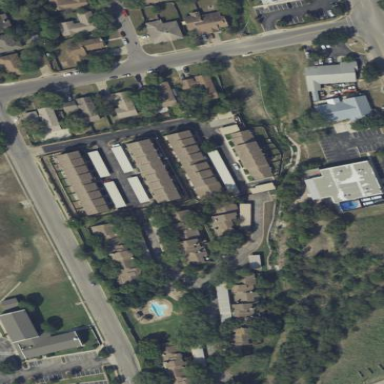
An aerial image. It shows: Condominium in residential area.